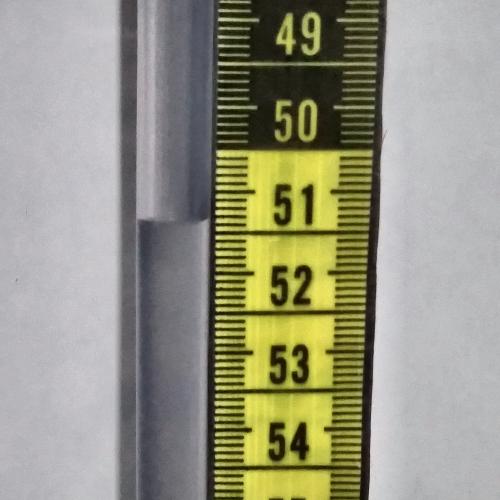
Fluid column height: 51.3 cm